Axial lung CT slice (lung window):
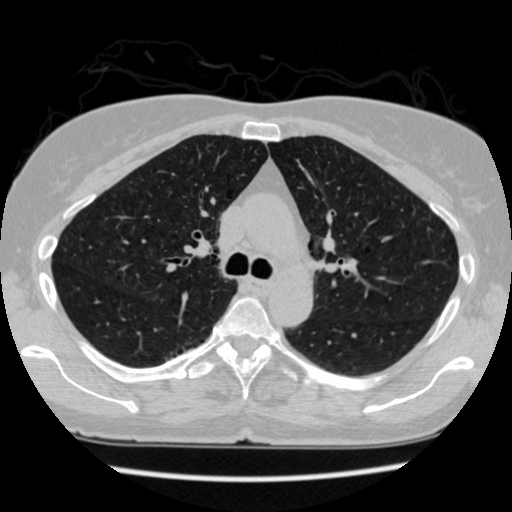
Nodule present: no